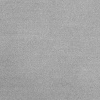
Atmospheric dust classification: dusty